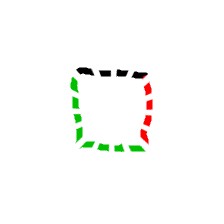
Shape: square